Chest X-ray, AP view. Patient: 49 years old, sex F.
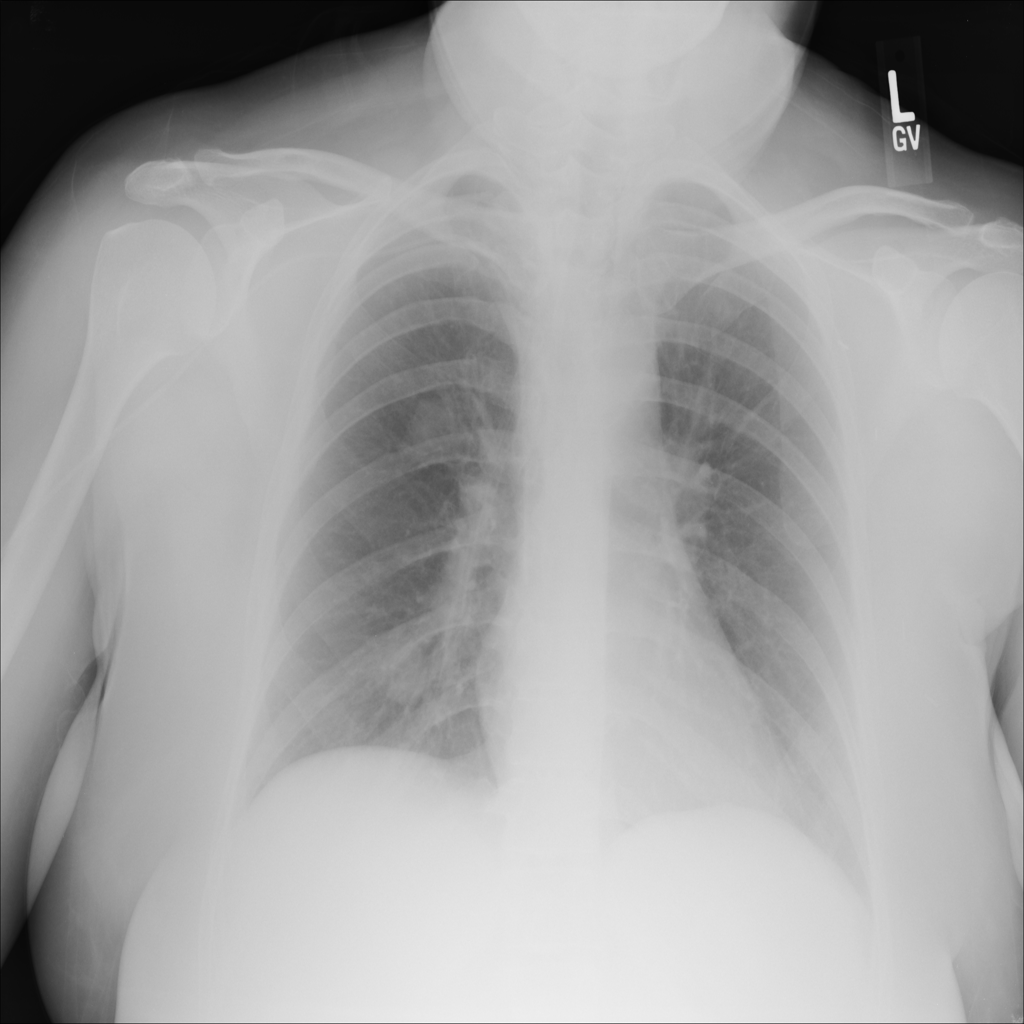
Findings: Nodule